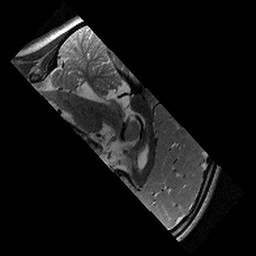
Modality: T2w
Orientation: sagittal
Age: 9
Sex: female
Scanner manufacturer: siemens
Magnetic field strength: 3 T
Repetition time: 9.23 s
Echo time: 0.067 s